Question: I'm attempting to create a log-in window inside an NSMenu (attached to the an NSStatusItem in the menu bar).
I have blank NSMenuItems in the menu. I then set the views of the menu items to NSTextFields.
It ends up looking like this:

The textfields also interact strangely. Clicking on them only gives them focus (so you can enter text) about 30% of the time.
So, I'm wondering:
-How do do I make these look better? How do I control the padding, etc?
-What's with the clicking behavior I described above? Typing only works 30% of the time.
-Are there any other apps that use such a statusbar item as a field? I'd like to take a look.
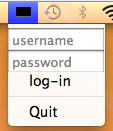
Answer: To answer your actual question instead of discussing the UI design...
Consider using the 'MAAttachedWindow' project from Matt Gemmel:
Download the 'use an MAAttachedWindow with an NSStatusItem' example.
<URL>

- NSTextField (Focus:'None' DrawsBackground:'No' TextColor:'White')
- NSButton (Bezel:'Recessed')
- NSLabel (TextColor:'White')